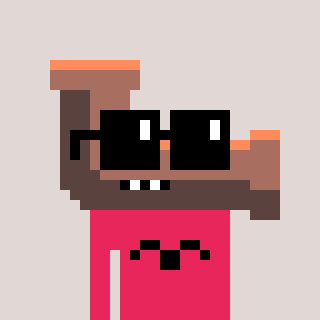
a pixel art character with square black sunglasses, a pipe-shaped head and a redpinkish-colored body on a warm background